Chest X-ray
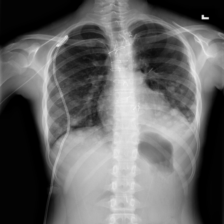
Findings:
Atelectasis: negative
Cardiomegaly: negative
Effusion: negative
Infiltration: negative
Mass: negative
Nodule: positive
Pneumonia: negative
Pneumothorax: negative
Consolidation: negative
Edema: negative
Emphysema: negative
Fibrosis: negative
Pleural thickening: negative
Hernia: negative